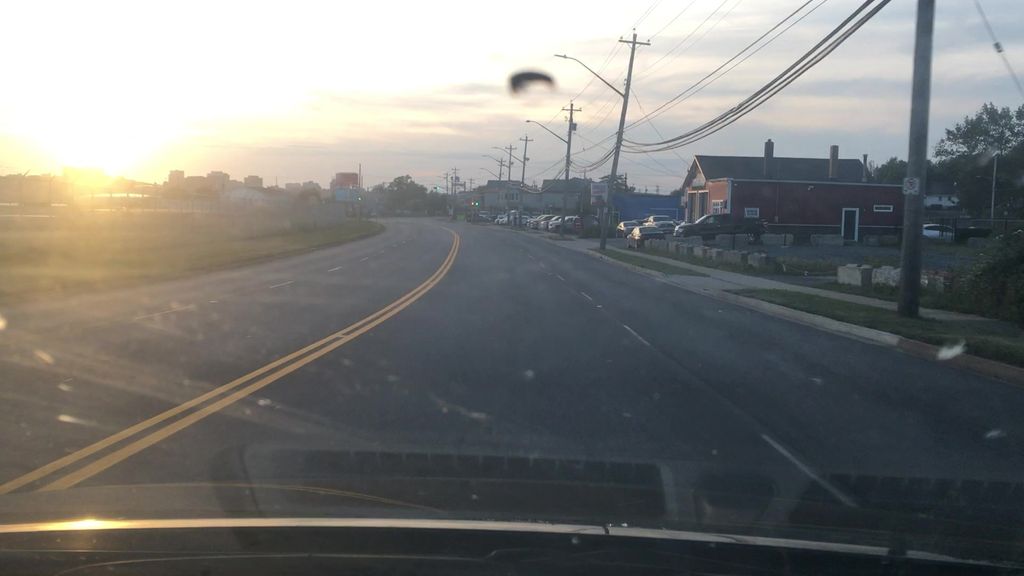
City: halifax